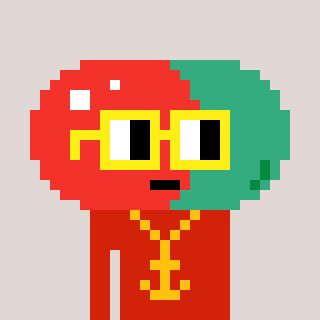
a pixel art character with square yellow glasses, a pill-shaped head and a red-colored body on a warm background